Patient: sex F, age 48
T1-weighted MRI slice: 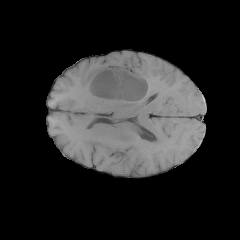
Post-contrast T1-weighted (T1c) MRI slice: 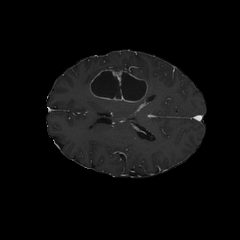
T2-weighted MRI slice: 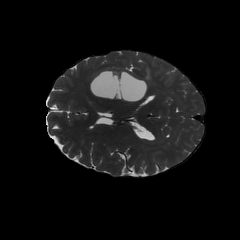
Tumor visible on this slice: yes
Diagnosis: Glioblastoma, IDH-wildtype
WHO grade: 4